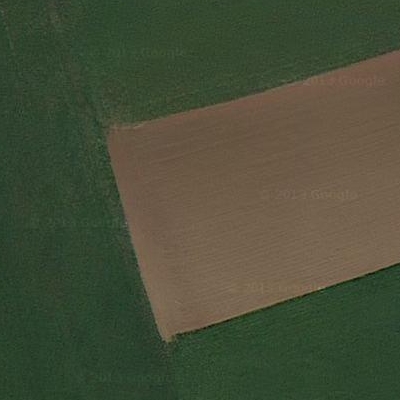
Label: Field